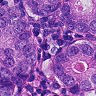
Metastatic tissue present: yes